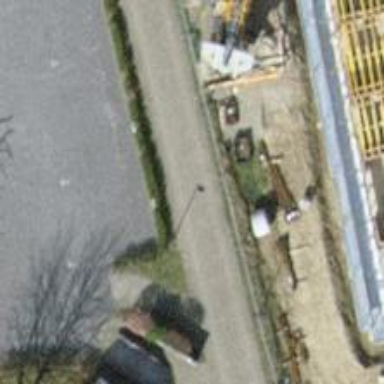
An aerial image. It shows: Hedge barrier.